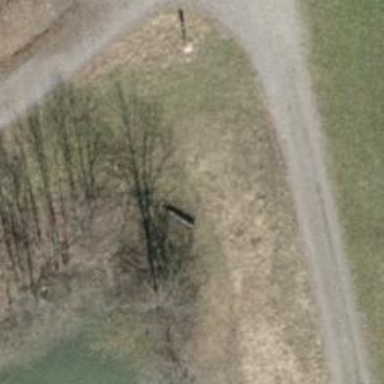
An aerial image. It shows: Brown bench in the vicinity.